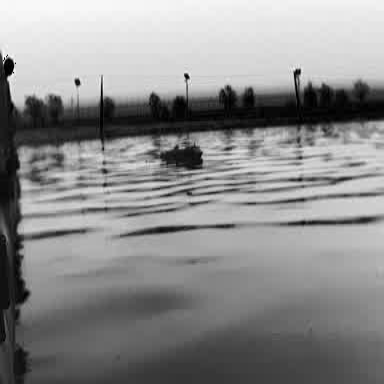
There is a container_ship in the infrared image.